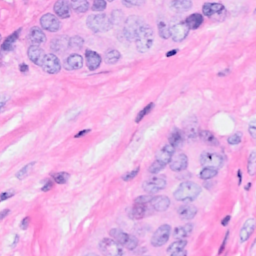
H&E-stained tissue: Breast